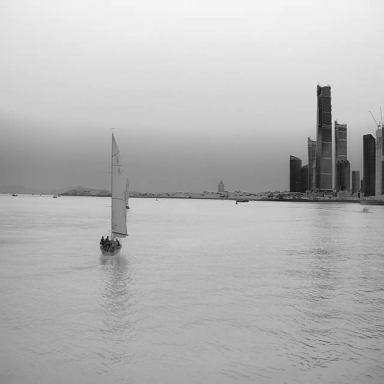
There are two sailboats in the infrared image.